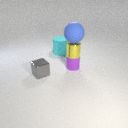
small gray metal cube in front of small purple rubber cylinder